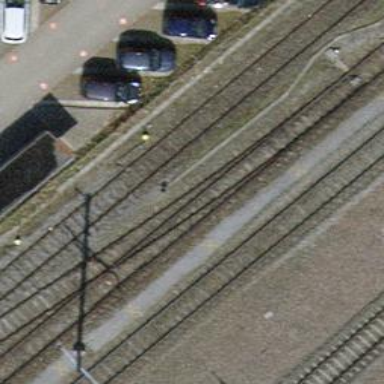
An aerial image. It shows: Railway signal.